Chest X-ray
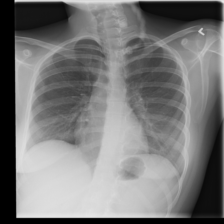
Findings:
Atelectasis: negative
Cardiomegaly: negative
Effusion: negative
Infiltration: negative
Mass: negative
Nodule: negative
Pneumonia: negative
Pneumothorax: negative
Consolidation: negative
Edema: negative
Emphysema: negative
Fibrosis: negative
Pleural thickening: negative
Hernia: negative